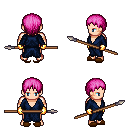
a pixel art fantasy rpg character, male body template, human, light skin, blue robe, white pants, pink plain hairstyle, gold gloves, brown slippers, spear, four views (front, back, left, right), 2x2 character sprite sheet, small pixel art, hard edges, no anti-aliasing